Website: bh-photo
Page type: cross-sells
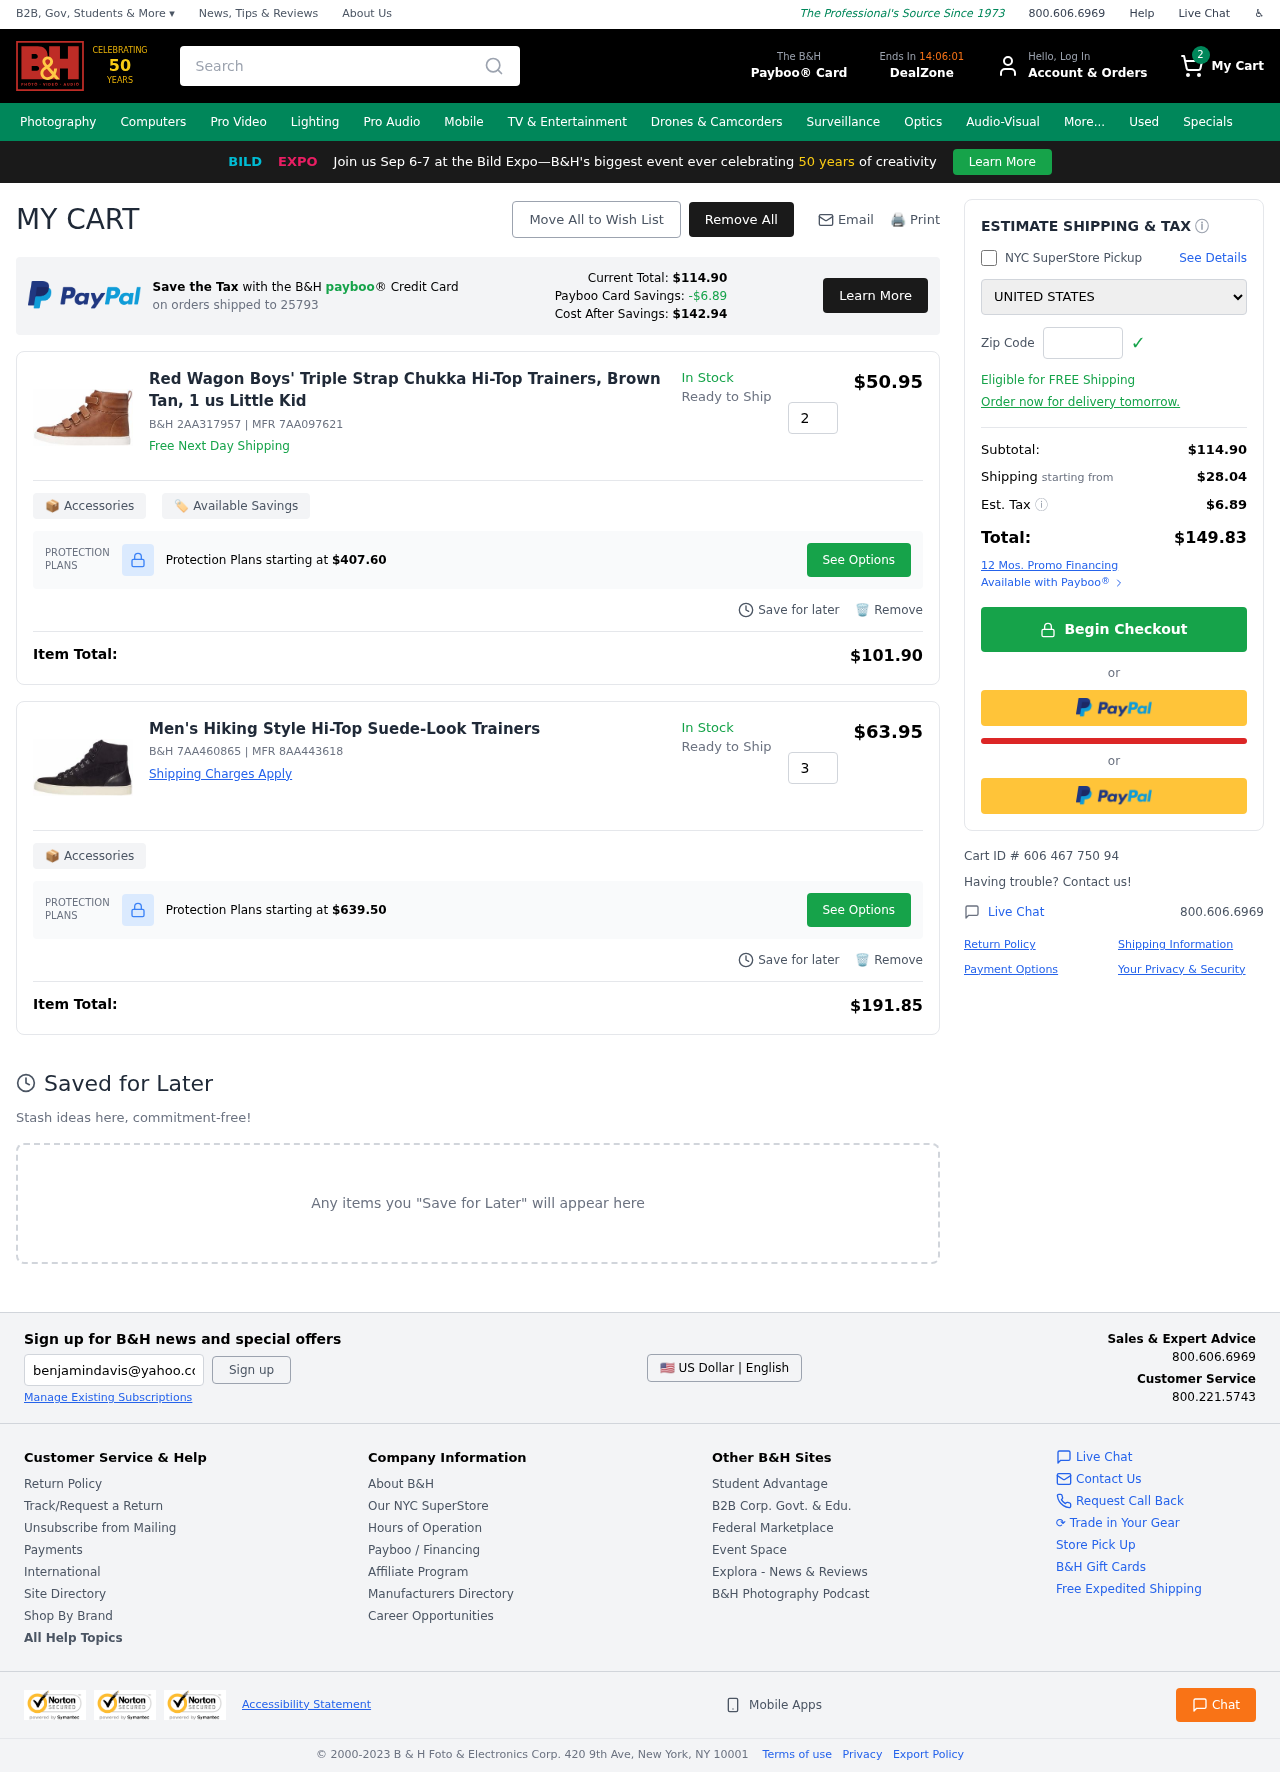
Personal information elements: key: PII_COUNTRY
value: United States
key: PII_POSTCODE
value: on orders shipped to 25793
Product elements: key: PRODUCT1_NAME
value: Red Wagon Boys' Triple Strap Chukka Hi-Top Trainers, Brown Tan, 1 us Little Kid
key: PRODUCT1_PRICE
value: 50.95
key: PRODUCT1_QUANTITY
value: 2
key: PRODUCT2_NAME
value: Men's Hiking Style Hi-Top Suede-Look Trainers
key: PRODUCT2_PRICE
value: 63.95
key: PRODUCT2_QUANTITY
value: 3
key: PRODUCT1_SKU
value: B&H 2AA317957
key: PRODUCT1_MFR
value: MFR 7AA097621
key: PRODUCT1_PROTECTION_PRICE
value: $407.60
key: PRODUCT1_ITEM_TOTAL
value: $101.90
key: PRODUCT2_SKU
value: B&H 7AA460865
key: PRODUCT2_MFR
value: MFR 8AA443618
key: PRODUCT2_PROTECTION_PRICE
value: $639.50
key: PRODUCT2_ITEM_TOTAL
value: $191.85
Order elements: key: ORDER_NUM_ITEMS
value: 2
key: PAYBOO_CURRENT_TOTAL
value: $114.90
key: ORDER_SUBTOTAL
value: $114.90
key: ORDER_SHIPPING_COST
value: $28.04
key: ORDER_TAX
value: $6.89
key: ORDER_TOTAL
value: $149.83
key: ORDER_ID
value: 606 467 750 94
Search elements: key: HEADER_SEARCH
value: Search
Other elements: key: PAYBOO_SAVINGS
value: -$6.89
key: PAYBOO_COST_AFTER_SAVINGS
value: $142.94